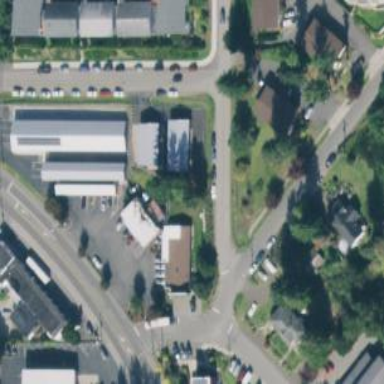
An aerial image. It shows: Retail area.